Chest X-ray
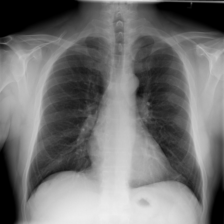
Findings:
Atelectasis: negative
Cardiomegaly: negative
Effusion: negative
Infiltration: positive
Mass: negative
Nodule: negative
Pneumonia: negative
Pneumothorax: negative
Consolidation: negative
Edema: negative
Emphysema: negative
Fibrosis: negative
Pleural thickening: negative
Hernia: negative